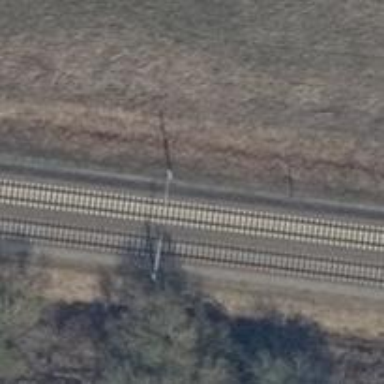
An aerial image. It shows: Railway milestone with catenary mast.